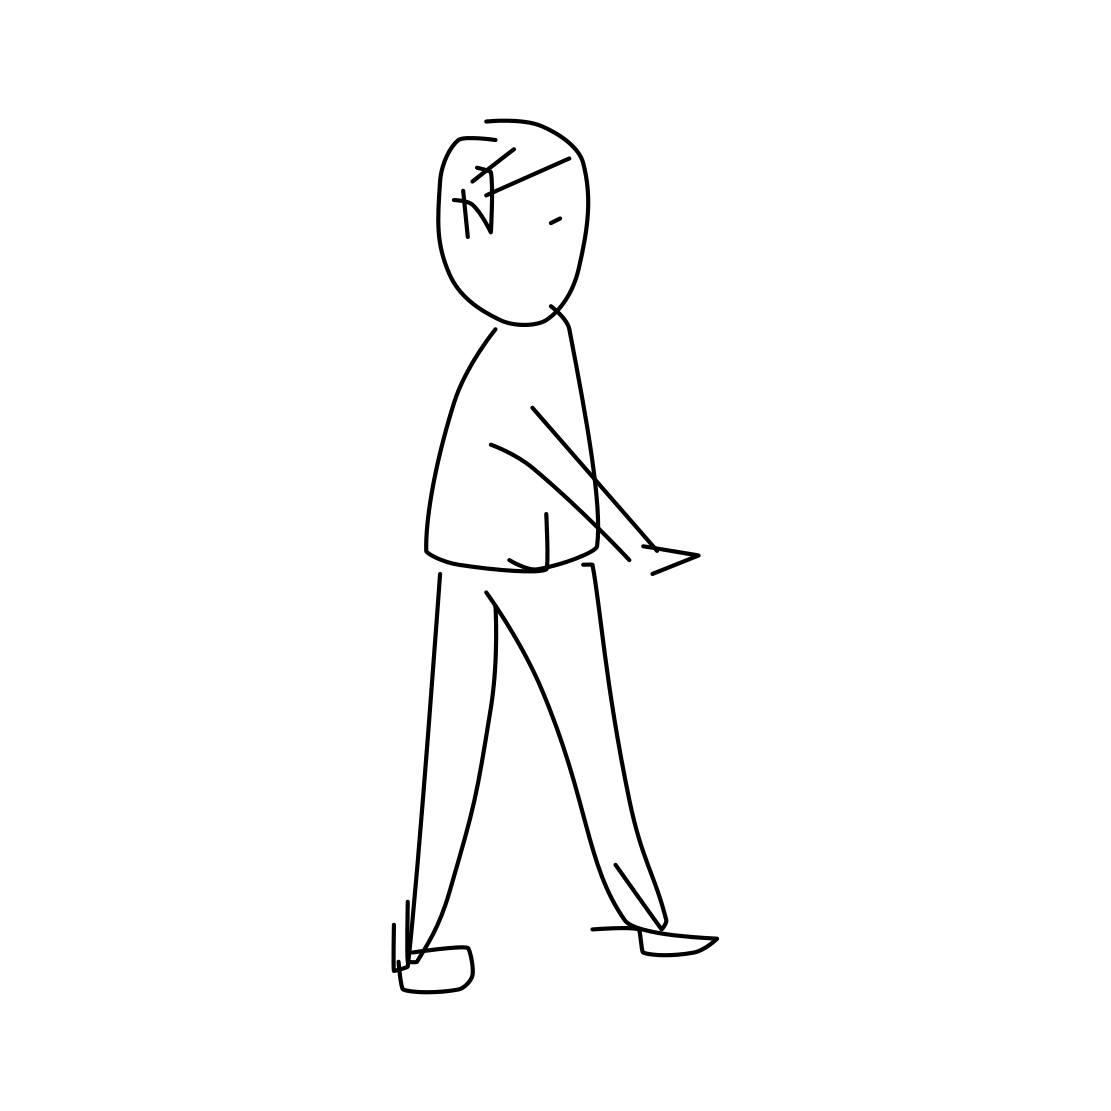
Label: person walking